Question: Cashback amount?
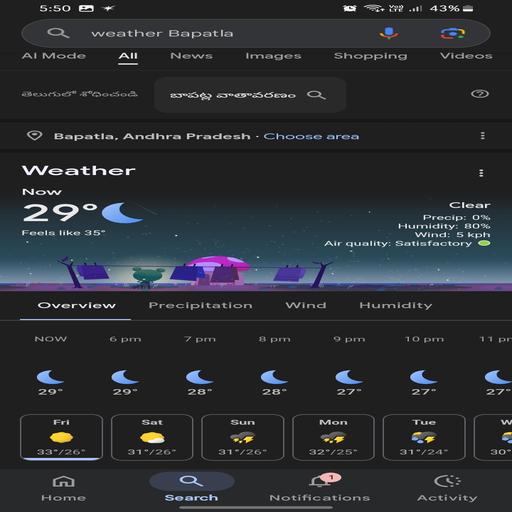
Answer: 1